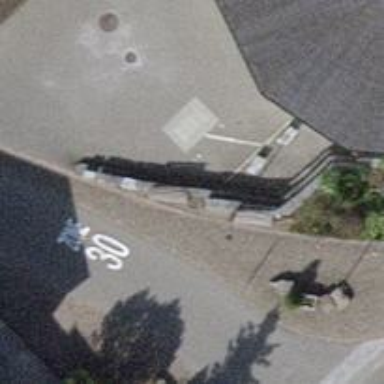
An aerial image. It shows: Brown bench.